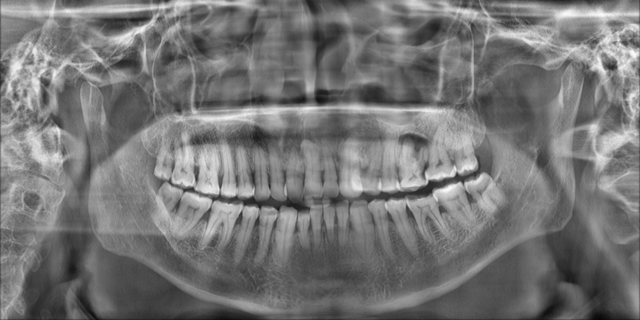
adult